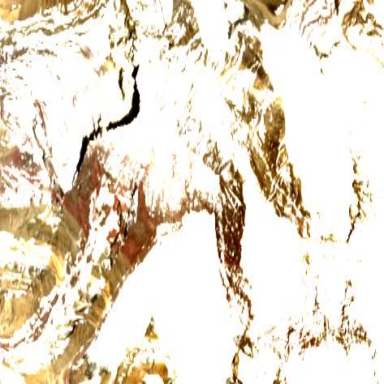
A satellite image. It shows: Stunning view of glacier.